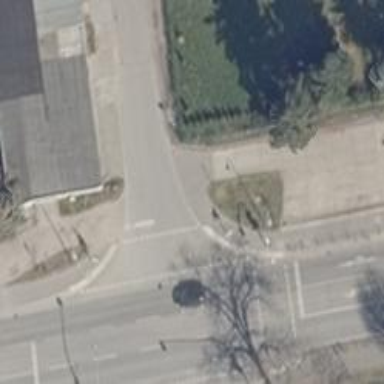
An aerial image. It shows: Road with traffic signals for signaling.